Question: I'm having some issues with my specular lighting, I have ambient and diffuse but I am now looking at specular to try make a nice looking model.
I have the following in my vertexShader:
'''
#version 330
layout (location = 0) in vec3 Position;
layout (location = 1) in vec3 Normal;
out vec4 Colour0;
// Transforms
uniform mat4 gModelToWorldTransform;
uniform mat4 gWorldToViewToProjectionTransform;
// Ambient light parameters
uniform vec3 gAmbientLightIntensity;
// Directional light parameters
uniform vec3 gDirectionalLightIntensity;
uniform vec3 gDirectionalLightDirection;
// Material constants
uniform float gKa;
uniform float gKd;
uniform float gKs;
uniform float gKsStrength;
void main()
{
// Transform the vertex from local space to homogeneous clip space
vec4 vertexPositionInModelSpace = vec4(Position, 1);
vec4 vertexInWorldSpace = gModelToWorldTransform * vertexPositionInModelSpace;
vec4 vertexInHomogeneousClipSpace = gWorldToViewToProjectionTransform * vertexInWorldSpace;
gl_Position = vertexInHomogeneousClipSpace;
// Calculate the directional light intensity at the vertex
// Find the normal in world space and normalise it
vec3 normalInWorldSpace = (gModelToWorldTransform * vec4(Normal, 0.0)).xyz;
normalInWorldSpace = normalize(normalInWorldSpace);
// Calculate the ambient light intensity at the vertex
// Ia = Ka * ambientLightIntensity
vec4 ambientLightIntensity = gKa * vec4(gAmbientLightIntensity, 1.0);
// Setup the light direction and normalise it
vec3 lightDirection = normalize(-gDirectionalLightDirection);
//lightDirection = normalize(gDirectionalLightDirection);
// Id = kd * lightItensity * N.L
// Calculate N.L
float diffuseFactor = dot(normalInWorldSpace, lightDirection);
diffuseFactor = clamp(diffuseFactor, 0.0, 1.0);
// N.L * light source colour * intensity
vec4 diffuseLightIntensity = gKd * vec4(gDirectionalLightIntensity, 1.0f) * diffuseFactor;
vec3 lightReflect = normalize(reflect(gDirectionalLightDirection, Normal));
//Calculate the specular light intensity at the vertex
float specularFactor = dot(normalInWorldSpace, lightReflect);
specularFactor = pow(specularFactor, gKsStrength);
vec4 specularLightIntensity = gKs * vec4(gDirectionalLightIntensity, 1.0f) * specularFactor;
// Final vertex colour is the product of the vertex colour
// and the total light intensity at the vertex
vec4 colour = vec4(0.0, 1.0, 0.0, 1.0);
Colour0 = colour * (ambientLightIntensity + diffuseLightIntensity + specularLightIntensity);
}
'''
Then in my main.cpp I have the some code to try and get this working together, the specular light is definitely doing something, only, rather than making the model look shiny, it seems to intensify the light to the point where I can't see any details.
I create the following variables:
'''
// Lighting uniforms location
GLuint gAmbientLightIntensityLoc;
GLuint gDirectionalLightIntensityLoc;
GLuint gDirectionalLightDirectionLoc;
GLuint gSpecularLightIntensityLoc;
// Materials uniform location
GLuint gKaLoc;
GLuint gKdLoc;
GLuint gKsLoc;
GLuint gKsStrengthLoc;
'''
I then set my variables like so in the 'renderSceneCallBack()' function which is called in the main:
'''
// Set the material properties
glUniform1f(gKaLoc, 0.2f);
glUniform1f(gKdLoc, 0.9f);
glUniform1f(gKsLoc, 0.5f);
glUniform1f(gKsStrengthLoc, 0.5f);
'''
I then create a 'initLights()' function which I would like to handle all lighting, this is also called in the main:
'''
static void initLights()
{
// Setup the ambient light
vec3 ambientLightIntensity = vec3(0.2f, 0.2f, 0.2f);
glUniform3fv(gAmbientLightIntensityLoc, 1, &ambientLightIntensity[0]);
// Setup the direactional light
vec3 directionalLightDirection = vec3(0.0f, 0.0f, -1.0f);
normalize(directionalLightDirection);
glUniform3fv(gDirectionalLightDirectionLoc, 1, &directionalLightDirection[0]);
vec3 directionalLightIntensity = vec3(0.8f, 0.8f, 0.8f);
glUniform3fv(gDirectionalLightIntensityLoc, 1, &directionalLightIntensity[0]);
//Setup the specular Light
vec3 specularLightIntensity = vec3(0.5f, 0.5f, 0.5f);
glUniform3fv(gSpecularLightIntensityLoc, 1, &specularLightIntensity[0]);
}
'''
Can anyone see what I might be doing wrong, I could have some of the calculatiuons wrong and I just don't see it. Both the ambient/diffuse lighting are working correctly. This photo illustrates whats currently happening, ambient on the left, diffuse in the middle and specular with strength set to 30 on the right.

# Answer
I forgot to pass this value into the main:
'''
gKsStrengthLoc = glGetUniformLocation(shaderProgram, "gKsStrength");
//assert(gDirectionalLightDirectionLoc != 0xFFFFFFFF);
'''
Everything works now using the answer selected
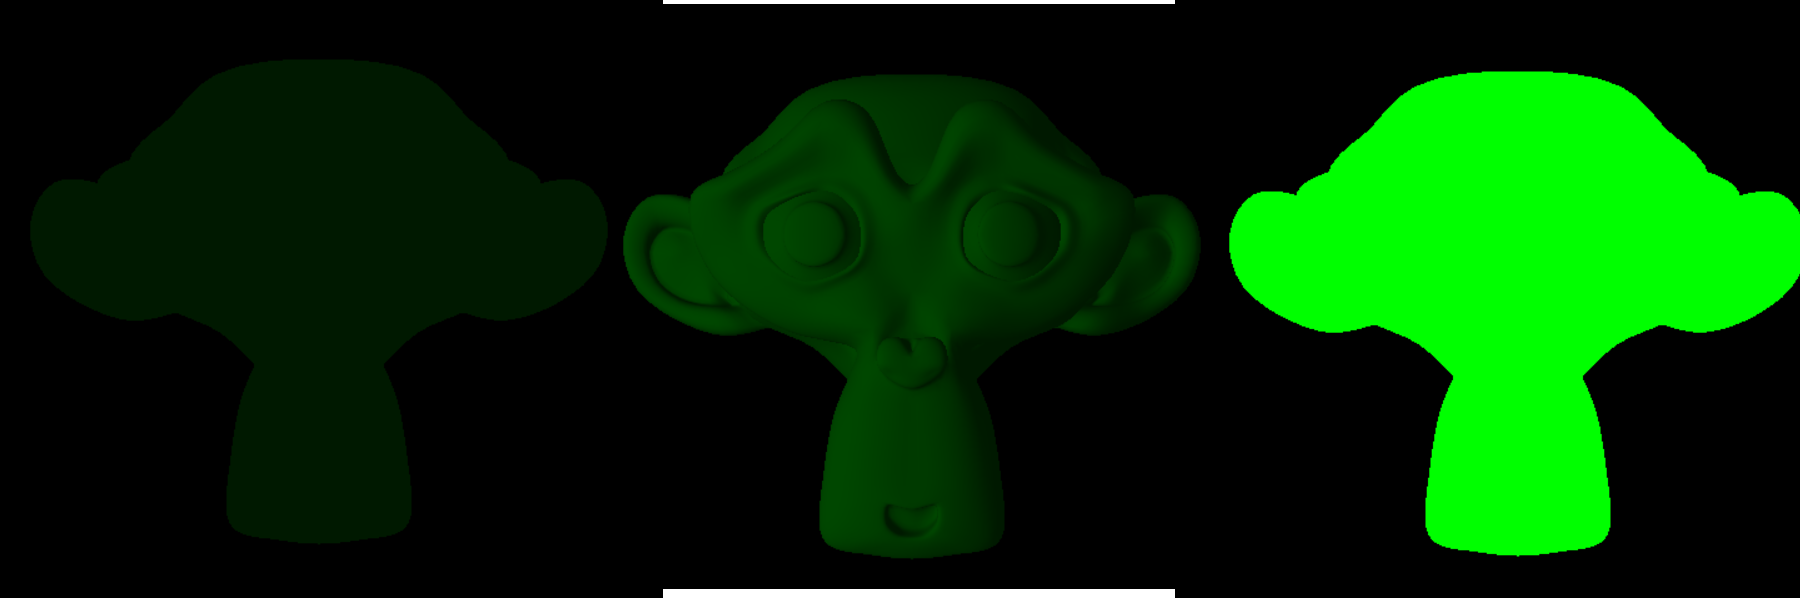
Answer: Your value for 'gKsStrength' looks way too small:
'''
glUniform1f(gKsStrengthLoc, 0.5f);
'''
This value controls how shiny the object is, with higher values making it more shiny. This makes sense if you look at the calculation in the shader:
'''
specularFactor = pow(specularFactor, gKsStrength);
'''
The larger the exponent, the faster the value drops off, which means that the specular highlight becomes more narrow.
Typical values might be something like 10.0f for moderately shiny, 30.0f for quite shiny, and even higher for very shiny materials.
With your value of 0.5f, you get a very wide specular "highlight". Your value for the specular intensity is also fairly high (0.5), so the highlight is going to cover most of the object, and saturate the colors for large parts.